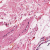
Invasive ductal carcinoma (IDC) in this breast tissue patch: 0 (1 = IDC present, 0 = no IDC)